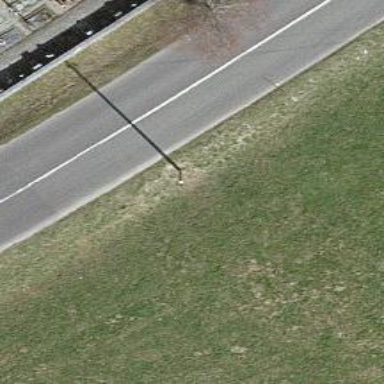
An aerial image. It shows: Minor power line with 3 cables.